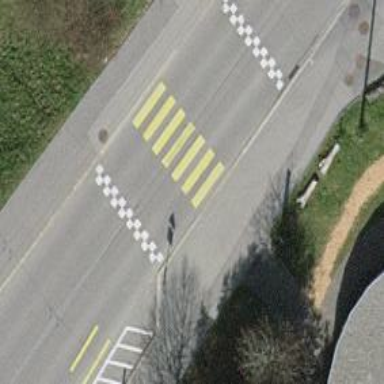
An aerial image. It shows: Marked zebra crossing on the road.